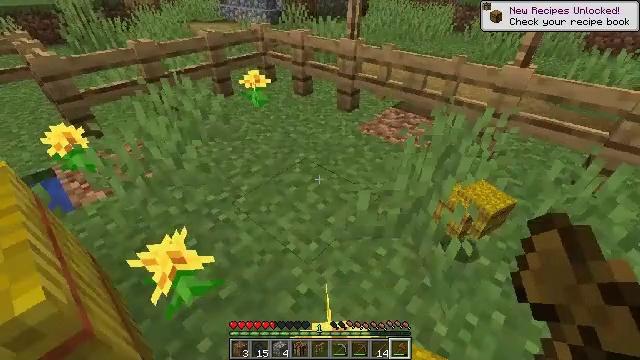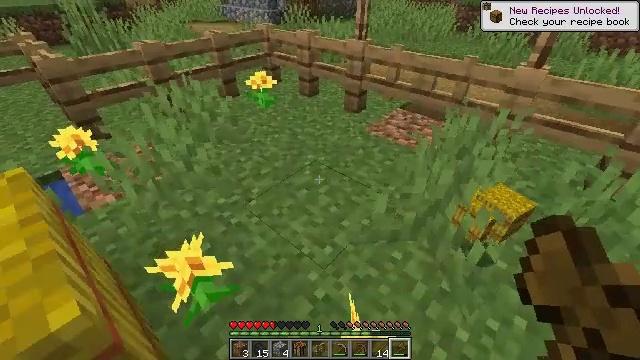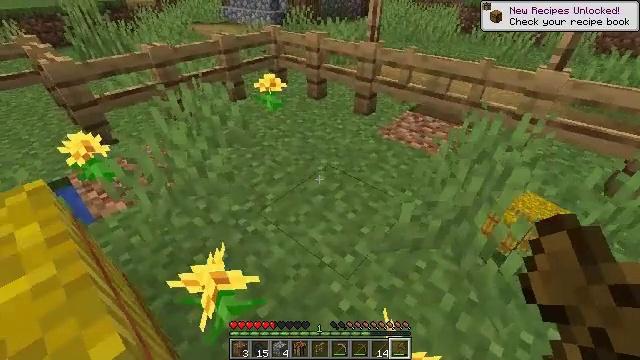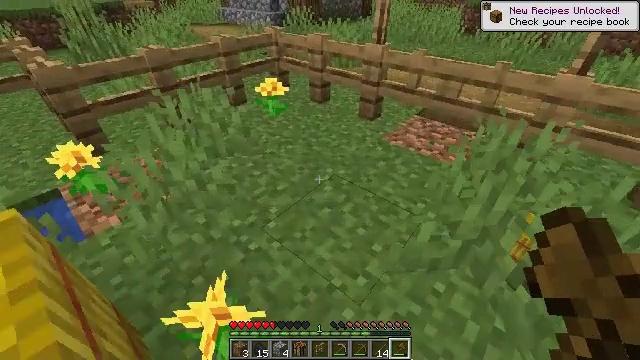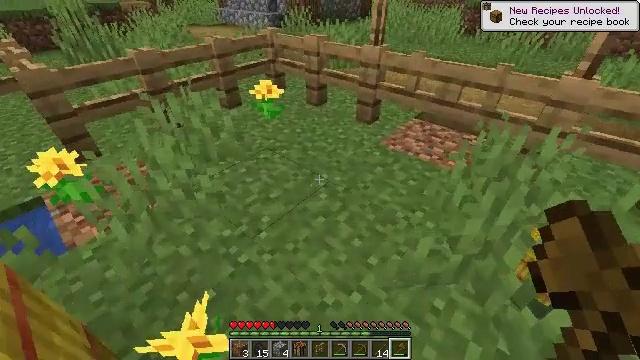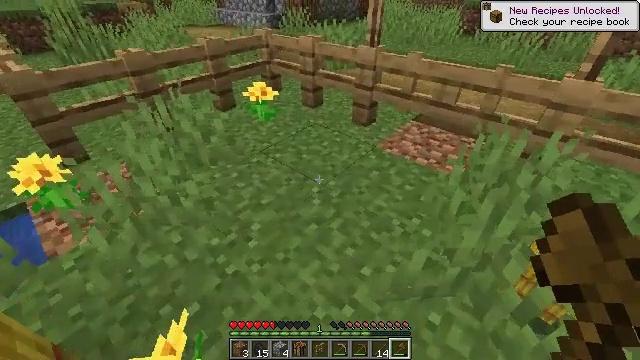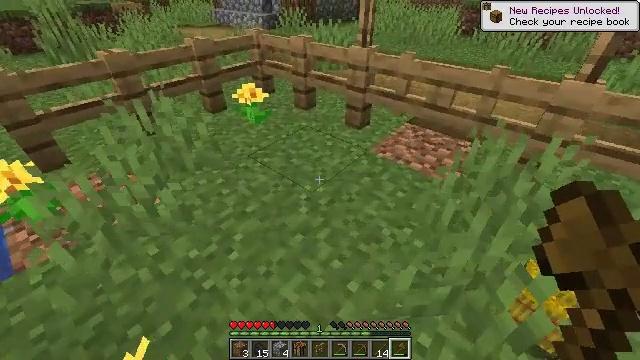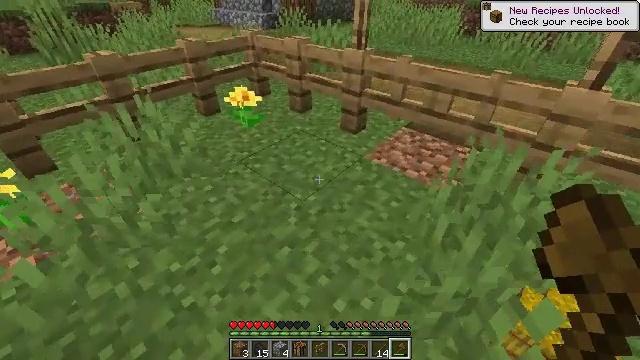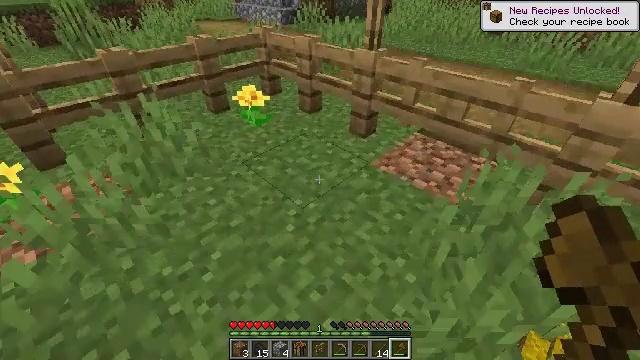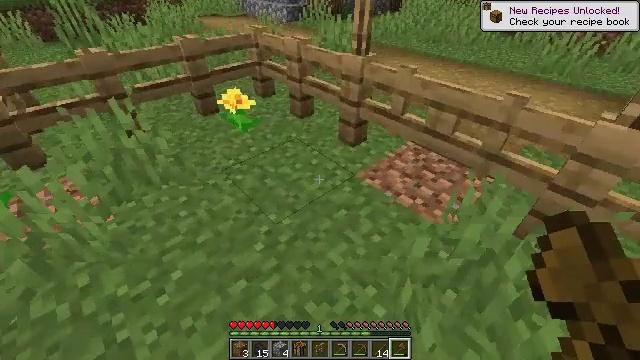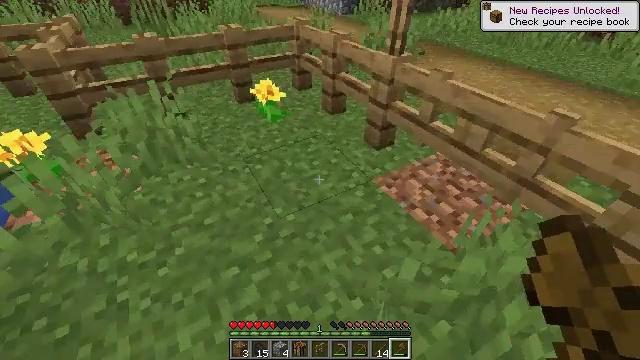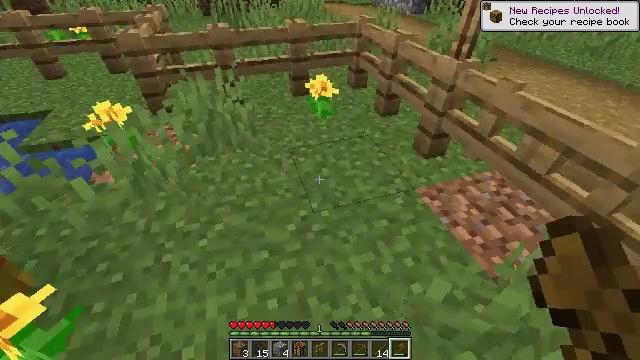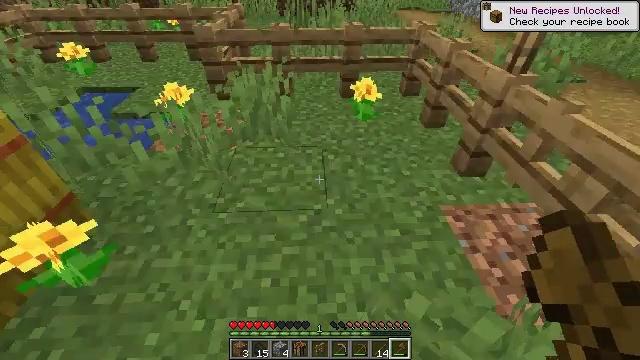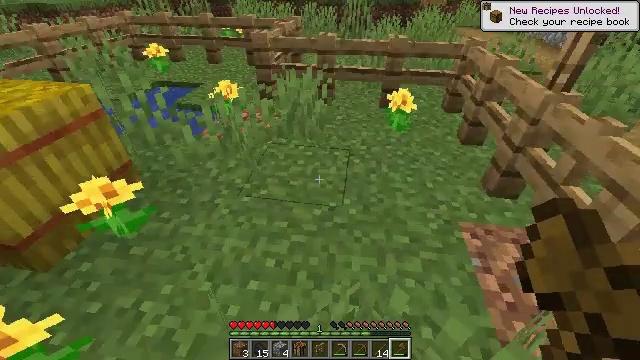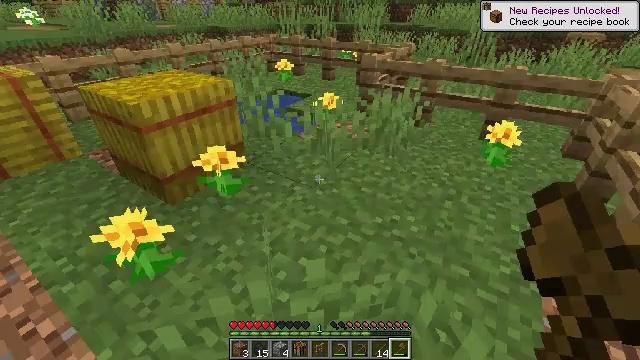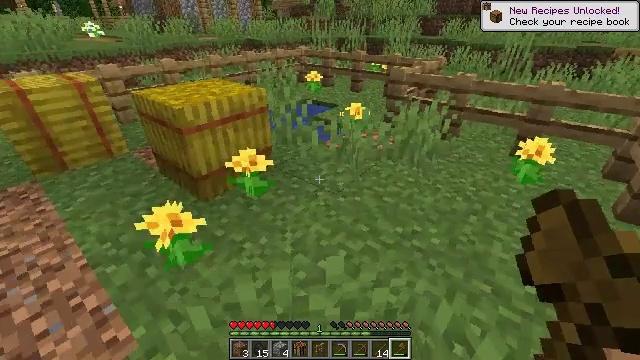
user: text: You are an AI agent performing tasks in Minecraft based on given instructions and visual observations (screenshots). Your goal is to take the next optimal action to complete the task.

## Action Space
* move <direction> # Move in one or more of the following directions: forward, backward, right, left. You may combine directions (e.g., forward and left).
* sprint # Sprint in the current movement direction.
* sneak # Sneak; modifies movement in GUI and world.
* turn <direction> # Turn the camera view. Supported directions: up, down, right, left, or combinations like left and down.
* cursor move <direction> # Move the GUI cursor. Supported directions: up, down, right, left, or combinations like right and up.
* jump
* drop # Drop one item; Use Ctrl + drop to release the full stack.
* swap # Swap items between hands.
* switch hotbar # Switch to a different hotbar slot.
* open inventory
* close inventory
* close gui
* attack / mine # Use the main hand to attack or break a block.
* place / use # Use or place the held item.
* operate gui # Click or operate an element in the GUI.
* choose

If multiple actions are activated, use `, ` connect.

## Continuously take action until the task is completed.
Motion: motion action
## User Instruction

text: Mine a hay block from the field.
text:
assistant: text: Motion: move left
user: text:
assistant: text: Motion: move forward and move left
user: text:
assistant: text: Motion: move forward and move right
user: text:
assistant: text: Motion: move forward and move right
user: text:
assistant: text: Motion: move forward and move right
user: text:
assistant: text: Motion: move forward and move right
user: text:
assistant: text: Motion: move forward and move right
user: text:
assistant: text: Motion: move forward and move right, turn left
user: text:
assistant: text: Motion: move right, turn left
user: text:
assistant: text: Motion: move right, turn left and down
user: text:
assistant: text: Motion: move right, turn left
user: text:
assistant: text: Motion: move back and move right, turn left
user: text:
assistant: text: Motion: move back and move right, turn left and up
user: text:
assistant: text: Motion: move back and move right, turn left and up
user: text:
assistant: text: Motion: move back and move left, turn left and up
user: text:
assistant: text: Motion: move back and move left, turn left and up
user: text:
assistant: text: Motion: move left, turn left and up
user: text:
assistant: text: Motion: move forward and move left, turn left and up
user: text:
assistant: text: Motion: move forward and move left, turn left and up
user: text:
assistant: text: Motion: move forward and move left, turn left
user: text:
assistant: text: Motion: move forward and move left
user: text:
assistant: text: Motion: move forward and move left
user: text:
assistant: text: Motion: move forward and move left
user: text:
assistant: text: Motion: move forward and move left
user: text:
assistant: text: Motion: move forward and move left, turn right
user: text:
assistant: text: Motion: move forward and move left, turn right and down
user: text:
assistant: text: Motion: move forward, turn right and down
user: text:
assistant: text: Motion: move forward, turn right and down
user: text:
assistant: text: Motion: move forward, turn right and down, attack / mine
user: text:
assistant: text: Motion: turn right, attack / mine